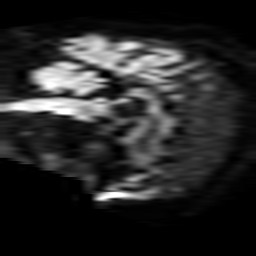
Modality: TRACE
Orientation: sagittal
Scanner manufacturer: philips
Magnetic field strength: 3 T
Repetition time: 3.08 s
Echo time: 0.076 s